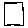
Label: square